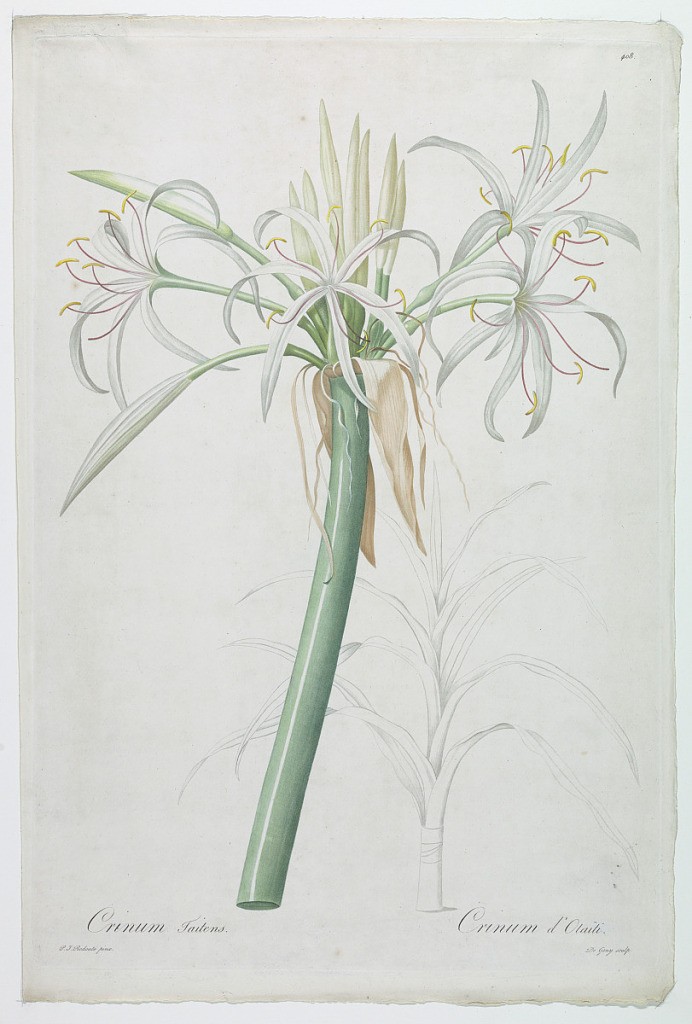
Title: Crinum taitens
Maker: De Gouy, French, active 18th century
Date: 18th century
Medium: Engraving on wove paper
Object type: Print
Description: Single stalk with white Tahitian amaryllis blossoms and buds.